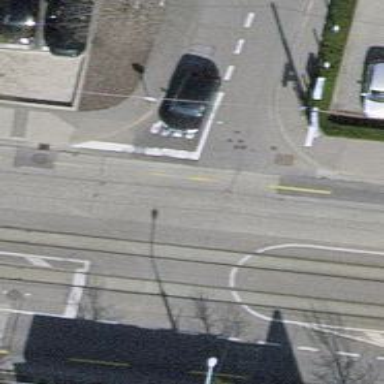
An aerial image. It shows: Unmarked road crossing.